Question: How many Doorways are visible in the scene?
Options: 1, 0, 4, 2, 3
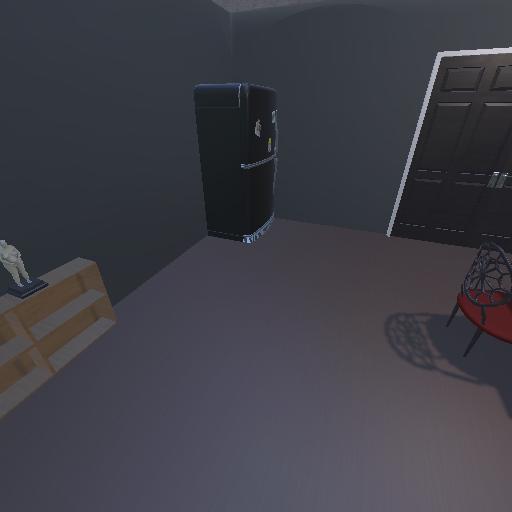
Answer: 1